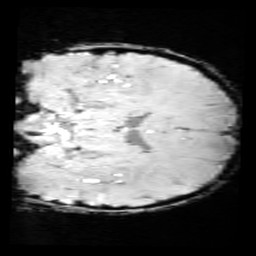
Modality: SWI
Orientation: coronal
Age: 10
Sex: male
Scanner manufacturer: siemens
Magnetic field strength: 3 T
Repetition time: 0.027 s
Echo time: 0.02 s